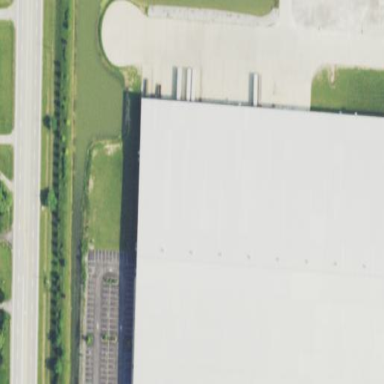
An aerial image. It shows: Industrial building with gabled silver roof and tan walls.